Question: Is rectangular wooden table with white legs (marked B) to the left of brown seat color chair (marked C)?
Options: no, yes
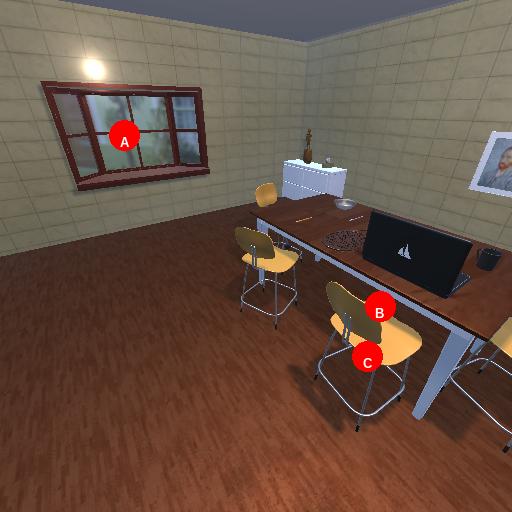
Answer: no